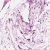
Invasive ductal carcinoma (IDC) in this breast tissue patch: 0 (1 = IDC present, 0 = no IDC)